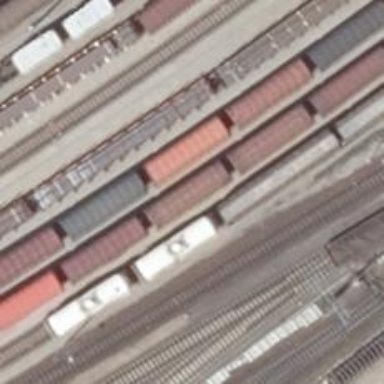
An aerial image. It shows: Railway yard with electrified contact lines.